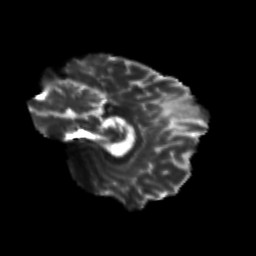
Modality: T2w
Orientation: sagittal
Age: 22
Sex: male
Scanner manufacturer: siemens
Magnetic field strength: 3 T
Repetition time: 3.5 s
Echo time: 0.125 s